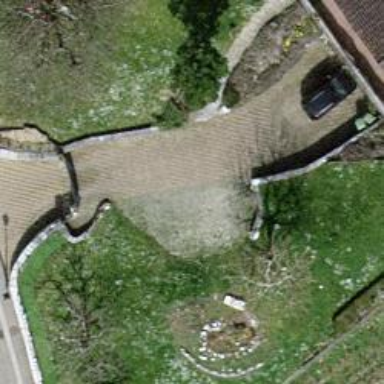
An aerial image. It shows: Driveway made of paving stones.